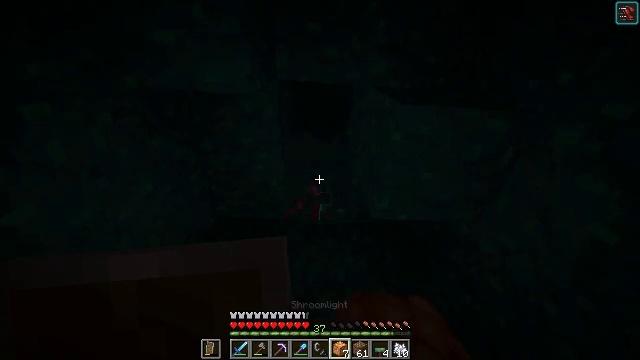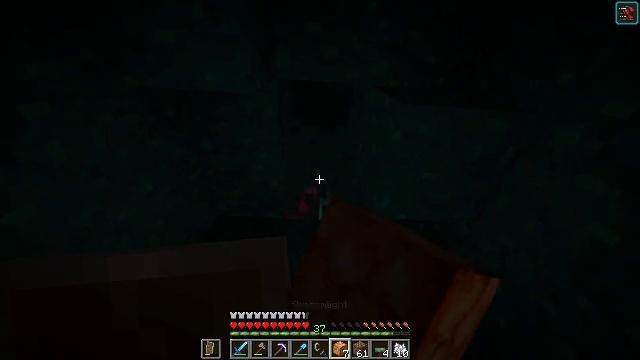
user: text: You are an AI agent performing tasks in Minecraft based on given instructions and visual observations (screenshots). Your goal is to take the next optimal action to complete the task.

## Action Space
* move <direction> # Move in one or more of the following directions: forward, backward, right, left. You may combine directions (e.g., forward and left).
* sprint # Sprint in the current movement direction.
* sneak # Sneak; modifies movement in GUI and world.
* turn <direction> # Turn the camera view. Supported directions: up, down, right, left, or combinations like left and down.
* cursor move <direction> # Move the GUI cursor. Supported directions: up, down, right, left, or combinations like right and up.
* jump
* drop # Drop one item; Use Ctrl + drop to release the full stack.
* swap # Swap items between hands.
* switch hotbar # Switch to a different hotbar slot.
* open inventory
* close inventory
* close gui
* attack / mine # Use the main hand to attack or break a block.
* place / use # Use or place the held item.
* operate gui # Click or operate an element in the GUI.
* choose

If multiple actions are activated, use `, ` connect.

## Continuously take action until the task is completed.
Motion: motion action
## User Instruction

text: Mine warped wart block.
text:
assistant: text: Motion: attack / mine
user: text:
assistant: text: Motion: attack / mine